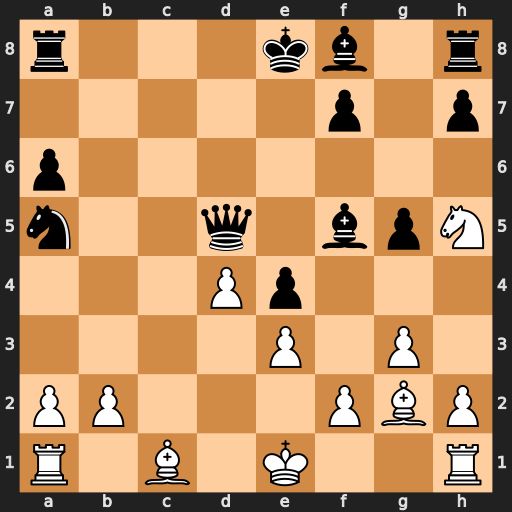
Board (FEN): r3kb1r/5p1p/p7/n2q1bpN/3Pp3/4P1P1/PP3PBP/R1B1K2R
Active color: w
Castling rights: KQkq
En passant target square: -
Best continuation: Nf6+ Kd8 Nxd5